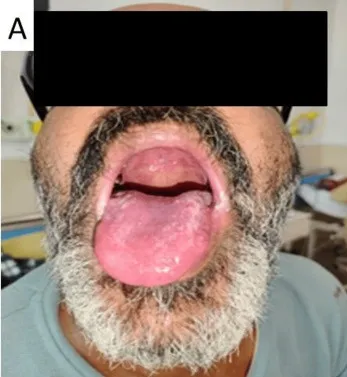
Oro-pharyngeal candidiasis and purpuric spots over abdomen. Case 2 has similar lesions over the dorsum of the tongue and post pharynx.
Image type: medical_photograph (oral_photograph)